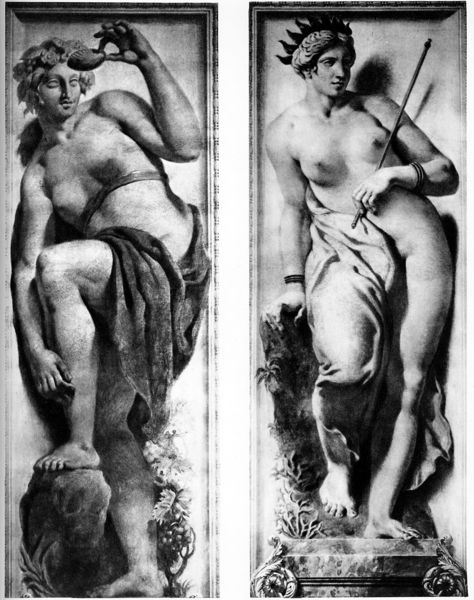
Titel: Pilaster im Salon du Roi
Künstler: Eugène Delacroix
Standort: Paris, Palais Bourbon (EU - F - Ile-de-France)
Schlagwörter: mann, nackt, frauen, blumen, brust, busen, frau, frisur, zeichnung, blüten, tuch, sockel, stein, spiegel, haare, stehend, früchte, skulptur, bein, brüste, füße, stab, fels, figuren, fuss, strahlen, allegorie, zacken, armreif, bacchus, mann frau, sklpturen, niss